Interaction volume radius: 5 \u00c5
Interaction volume height: 25 \u00c5
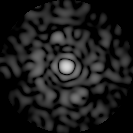
Disorder parameter: 0.8412